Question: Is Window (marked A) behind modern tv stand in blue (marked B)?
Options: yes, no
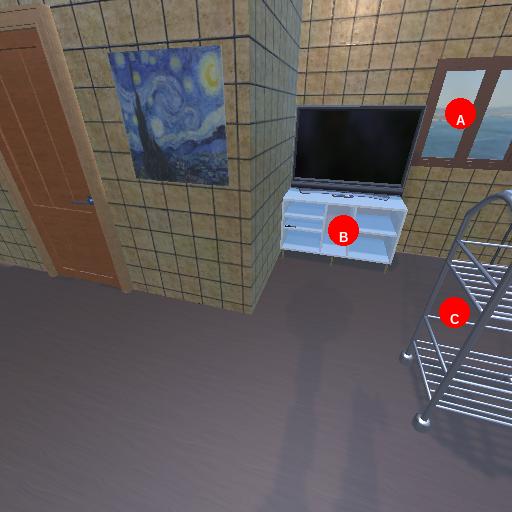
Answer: yes